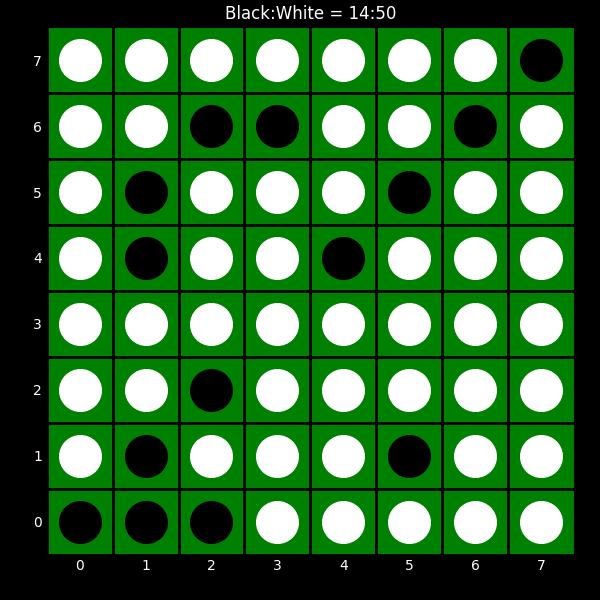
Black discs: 14
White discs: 50